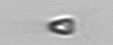
Label: Pyramimonas